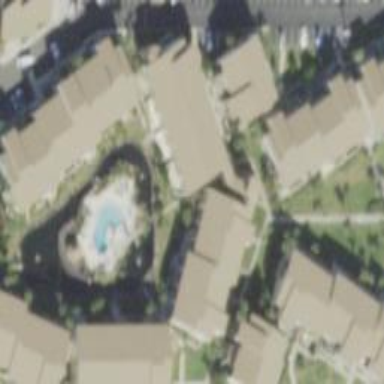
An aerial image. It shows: Apartment used for tourism.